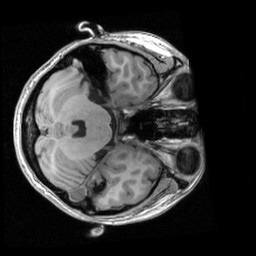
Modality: T1w
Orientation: axial
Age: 21
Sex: female
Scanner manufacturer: siemens
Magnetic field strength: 3 T
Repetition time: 2.2 s
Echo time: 0.00337 s